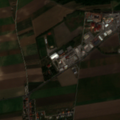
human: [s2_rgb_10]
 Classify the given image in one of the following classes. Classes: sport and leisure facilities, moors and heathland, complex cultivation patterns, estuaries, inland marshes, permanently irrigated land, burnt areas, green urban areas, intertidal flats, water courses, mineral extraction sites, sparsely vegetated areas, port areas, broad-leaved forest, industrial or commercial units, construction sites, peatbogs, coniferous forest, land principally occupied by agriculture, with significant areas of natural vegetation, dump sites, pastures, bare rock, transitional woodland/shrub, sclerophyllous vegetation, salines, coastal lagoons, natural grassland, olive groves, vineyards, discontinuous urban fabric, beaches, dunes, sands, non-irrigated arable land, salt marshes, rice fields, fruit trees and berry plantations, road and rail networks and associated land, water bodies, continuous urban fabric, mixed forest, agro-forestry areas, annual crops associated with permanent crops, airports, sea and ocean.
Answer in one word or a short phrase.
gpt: discontinuous urban fabric, industrial or commercial units, non-irrigated arable land, broad-leaved forest